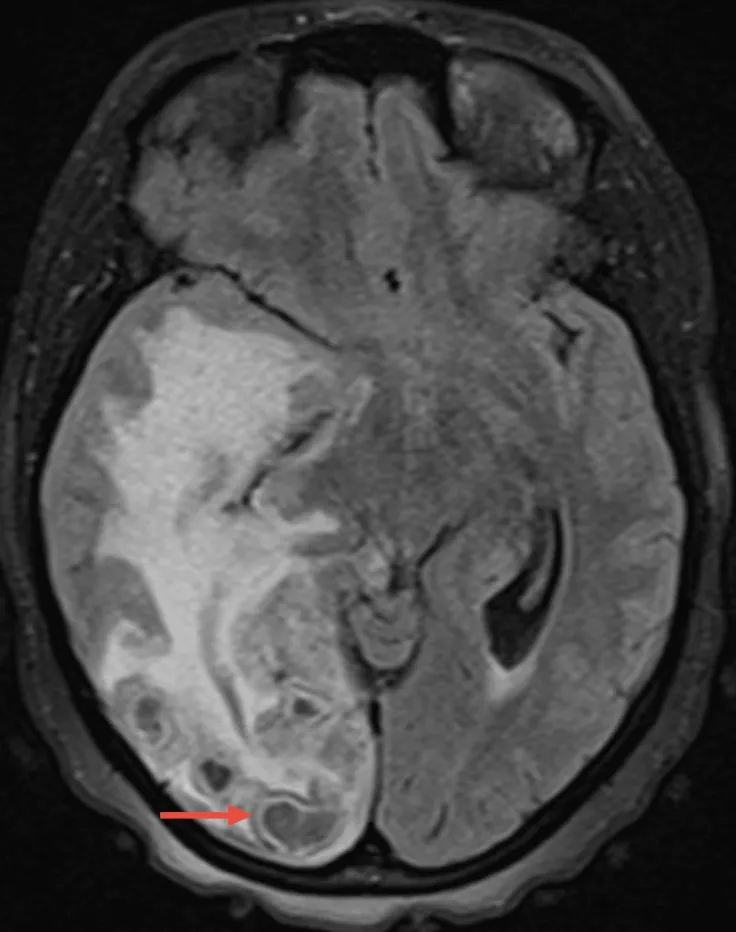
Brain MRI lesions. Brain magnetic resonance imaging (MRI) showing occipital subcentimetric lesions with T2 hypodensity and ring enhancement (red arrow).
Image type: radiology (mri)